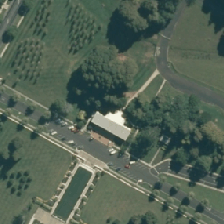
Land cover: urban_build_up